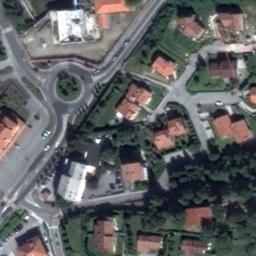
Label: roundabout